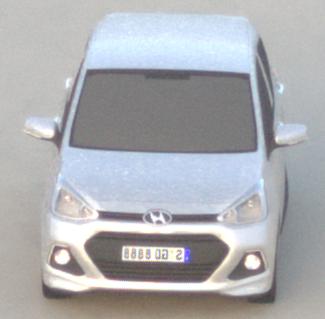
Make: Hyundai
Model: i10
Detailed model: Gen. 2
Model produced from: 2013
Model produced until: 2019
Doors: 5
Color: white
Road condition: dry road
Daytime: sunrise or sunset
Contrast: low contrast